Field crop: maize
Growth stage: 2
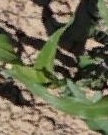
Species: maize